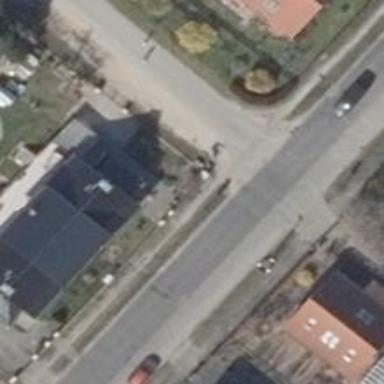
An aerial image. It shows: Road with "give way" sign.